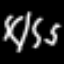
Label: squiggle